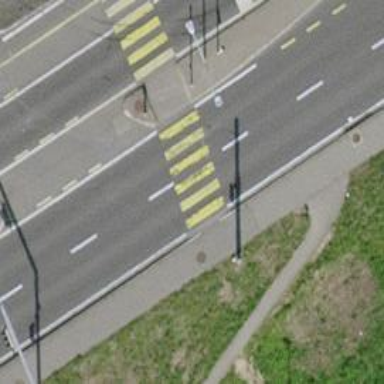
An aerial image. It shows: Busway designated as service road.